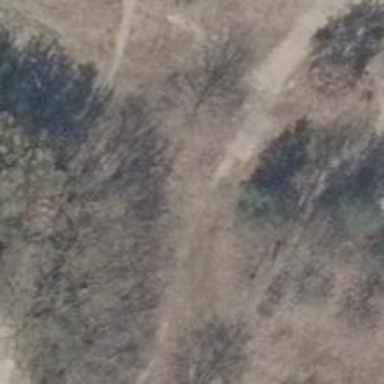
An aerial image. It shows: Path.